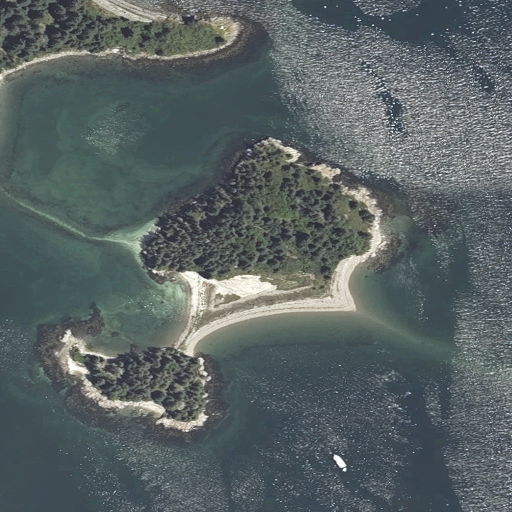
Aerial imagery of island in Maine named The Sugarloaf containing open water, herbaceous wetlands, barren land, evergreen forest, mixed forest, and grassland